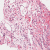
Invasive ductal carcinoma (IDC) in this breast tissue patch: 0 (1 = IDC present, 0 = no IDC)